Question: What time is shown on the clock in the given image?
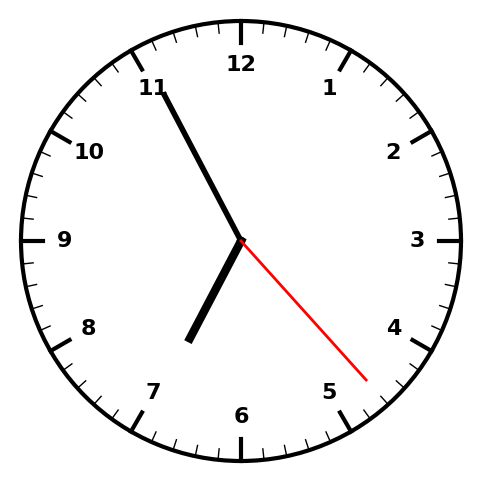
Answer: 06:55:23